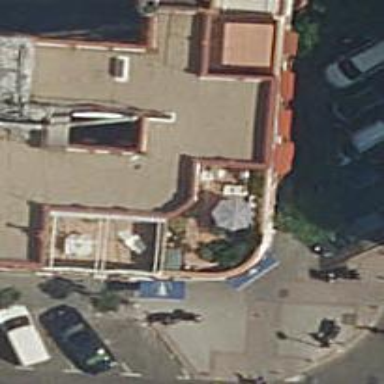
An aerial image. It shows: Restaurant.